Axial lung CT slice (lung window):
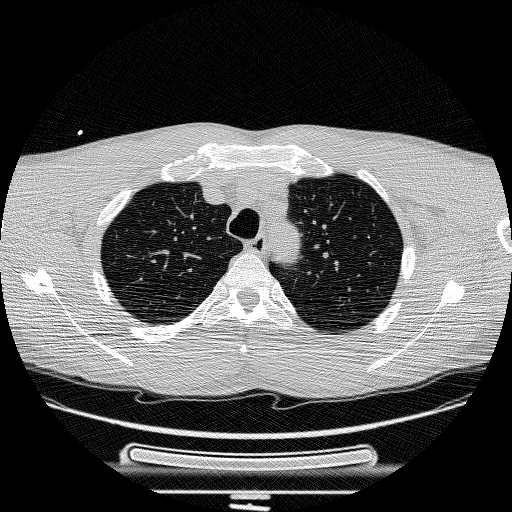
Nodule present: no